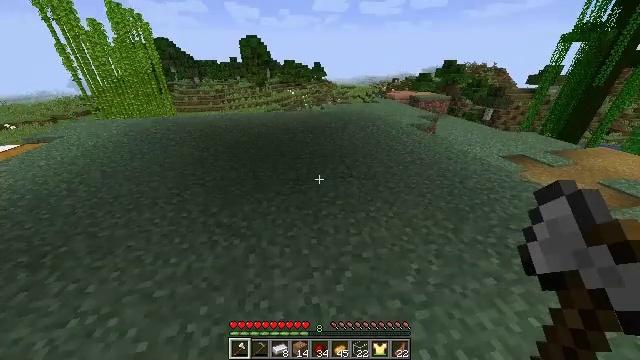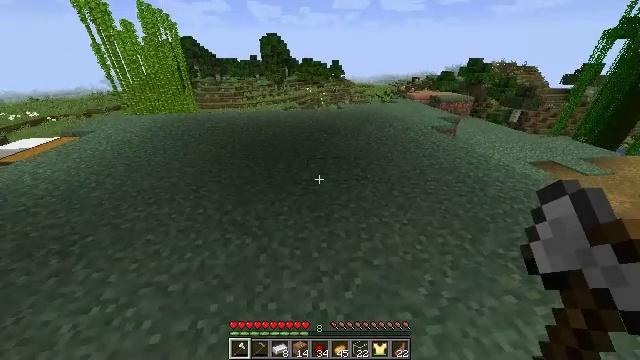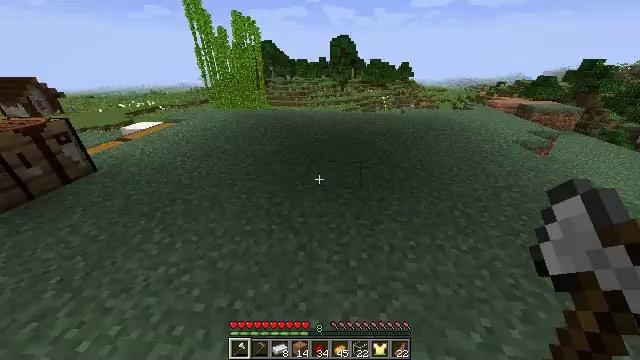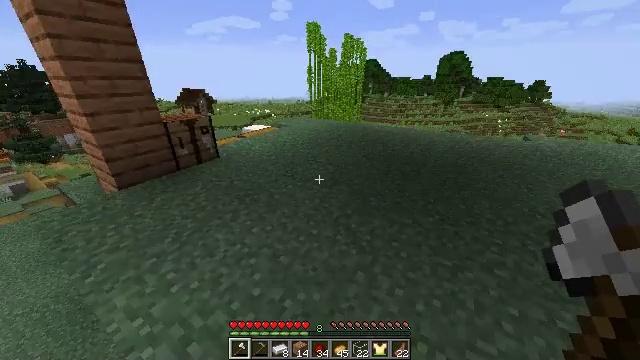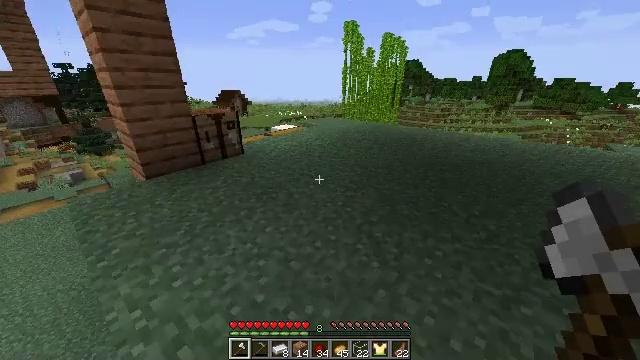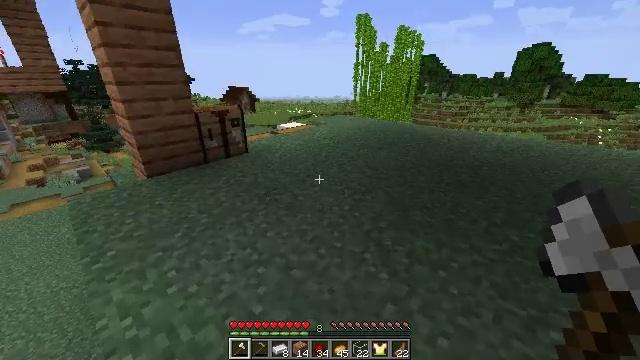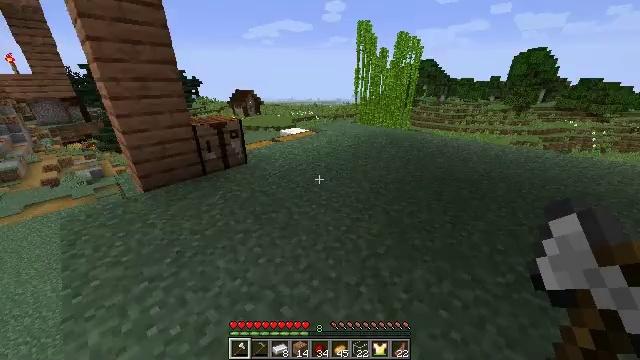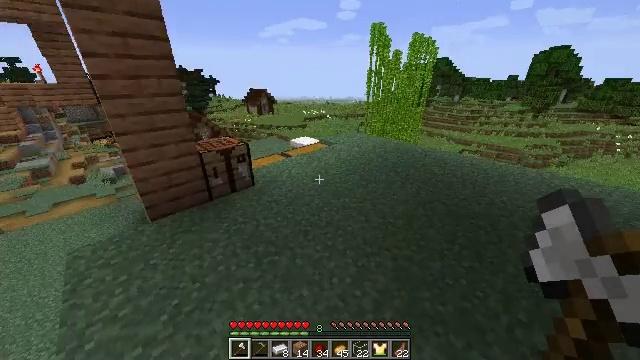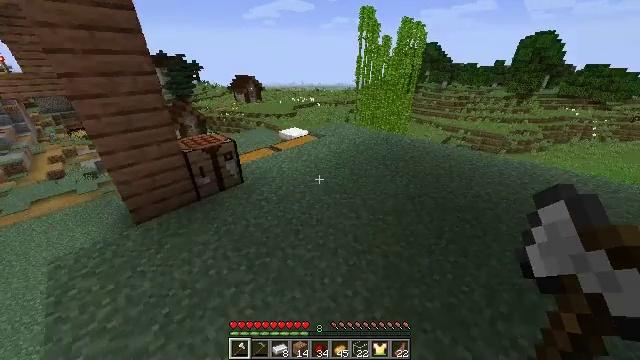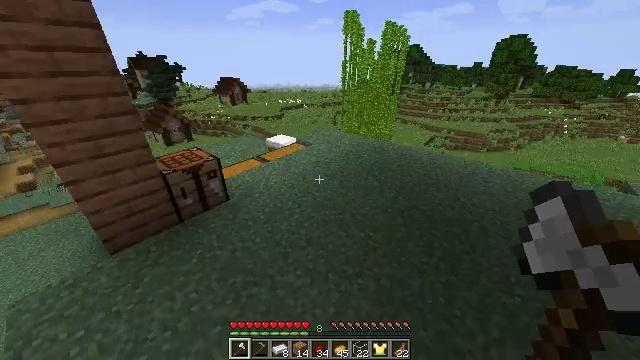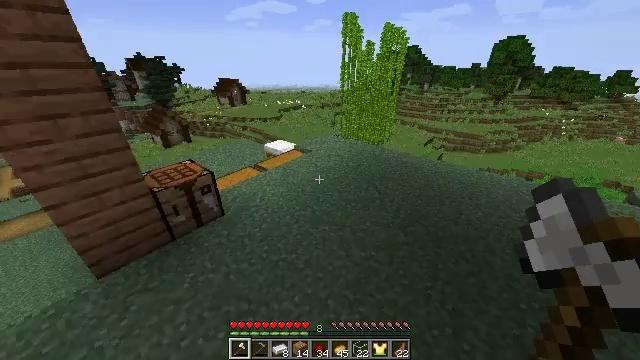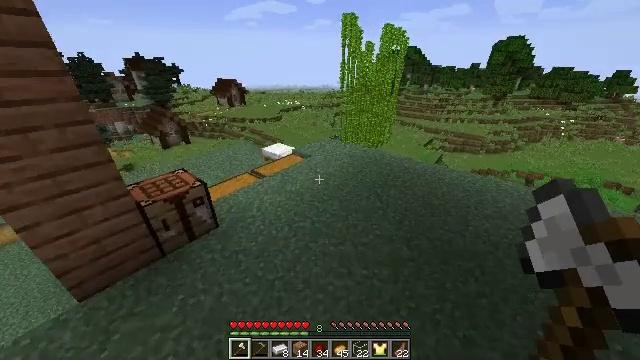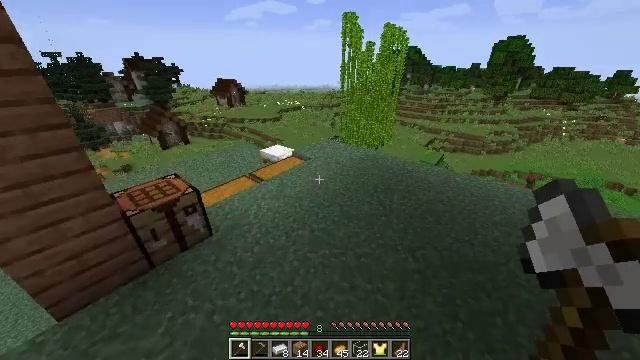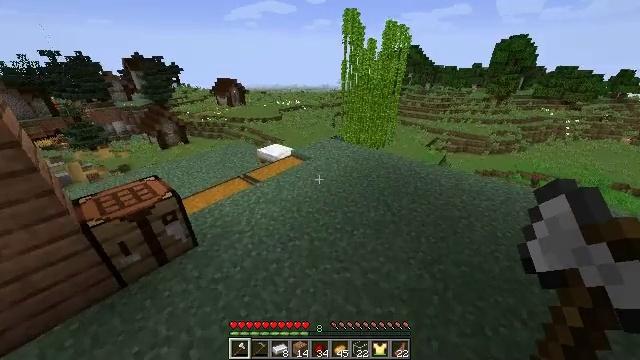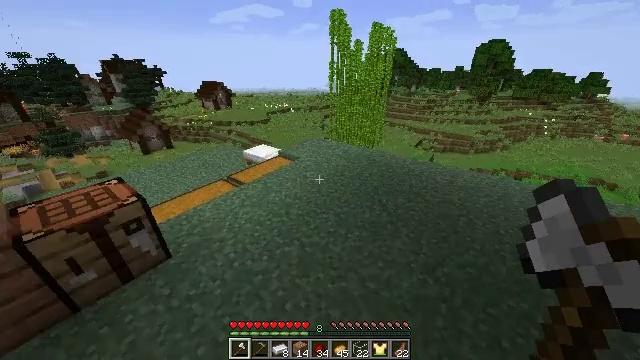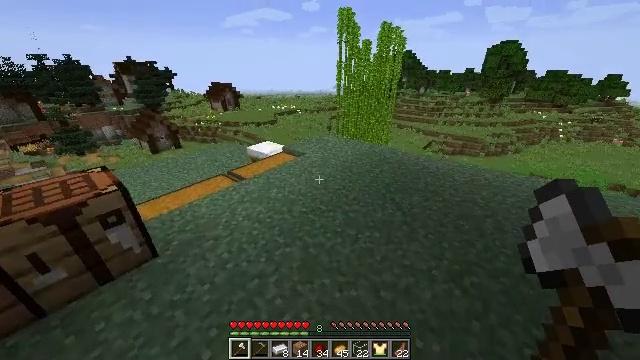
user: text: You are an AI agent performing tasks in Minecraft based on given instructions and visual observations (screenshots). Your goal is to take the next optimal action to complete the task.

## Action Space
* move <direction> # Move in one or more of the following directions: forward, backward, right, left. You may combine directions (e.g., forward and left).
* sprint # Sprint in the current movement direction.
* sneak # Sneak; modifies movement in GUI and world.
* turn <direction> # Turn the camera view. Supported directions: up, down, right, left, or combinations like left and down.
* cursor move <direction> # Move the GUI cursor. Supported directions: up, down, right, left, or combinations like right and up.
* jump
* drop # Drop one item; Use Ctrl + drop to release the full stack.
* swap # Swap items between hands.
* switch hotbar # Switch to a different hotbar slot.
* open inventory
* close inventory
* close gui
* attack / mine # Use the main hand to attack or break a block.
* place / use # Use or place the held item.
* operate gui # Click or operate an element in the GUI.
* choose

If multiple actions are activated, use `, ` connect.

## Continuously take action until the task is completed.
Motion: motion action
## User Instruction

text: Make a jungle trapdoor from jungle wood planks.
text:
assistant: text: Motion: move forward, turn left, jump
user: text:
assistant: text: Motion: move forward, sprint, turn left, jump
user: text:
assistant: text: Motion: move forward, sprint, turn left and up, jump
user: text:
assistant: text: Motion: move forward, sprint, turn left and up, jump
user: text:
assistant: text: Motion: move forward, sprint, turn left, jump
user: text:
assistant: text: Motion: move forward, jump
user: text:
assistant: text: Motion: move forward, turn left and down, jump
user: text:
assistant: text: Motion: move forward, turn right and down, jump
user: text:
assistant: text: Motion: move forward, sprint, turn right, jump
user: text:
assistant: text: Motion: move forward, sprint, jump
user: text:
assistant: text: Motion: move forward, sprint, jump
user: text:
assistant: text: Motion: move forward, sprint, jump
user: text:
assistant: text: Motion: move forward, jump
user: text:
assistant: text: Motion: move forward, turn right, jump
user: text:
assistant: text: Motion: move forward, turn left, jump
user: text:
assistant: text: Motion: move forward, turn left, jump
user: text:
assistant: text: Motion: move forward, sprint, turn left, jump
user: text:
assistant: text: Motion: move forward, sprint, turn left, jump
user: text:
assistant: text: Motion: move forward, sprint, turn left and down, jump
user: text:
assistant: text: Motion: move forward, sprint, turn left, jump
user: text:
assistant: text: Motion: move forward, turn left and down, jump
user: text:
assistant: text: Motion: move forward, turn left and down, jump
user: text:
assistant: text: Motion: move forward, turn left, jump
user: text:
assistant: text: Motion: move forward, turn left and down, jump
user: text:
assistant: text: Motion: move forward, turn left and down, jump
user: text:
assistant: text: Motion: move forward, turn left and down, jump
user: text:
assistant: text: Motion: move forward, sprint, turn left, jump
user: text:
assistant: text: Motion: move forward, sprint, turn left, jump
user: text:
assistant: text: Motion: move forward, sprint, turn left, jump
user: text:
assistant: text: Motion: move forward, sprint, turn left, jump